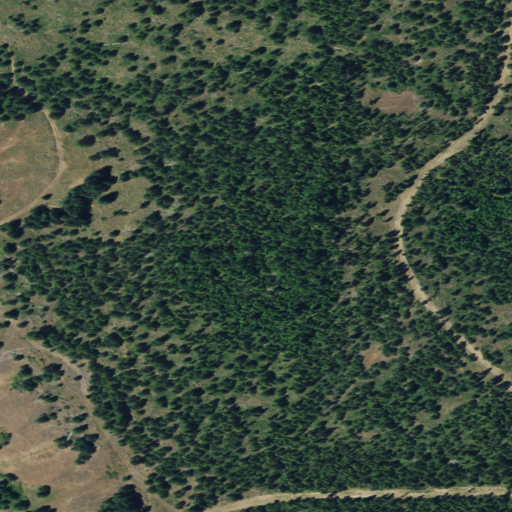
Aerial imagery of ridge(s) in Oregon named Salmon Back Ridge containing evergreen forest, shrub, and grassland